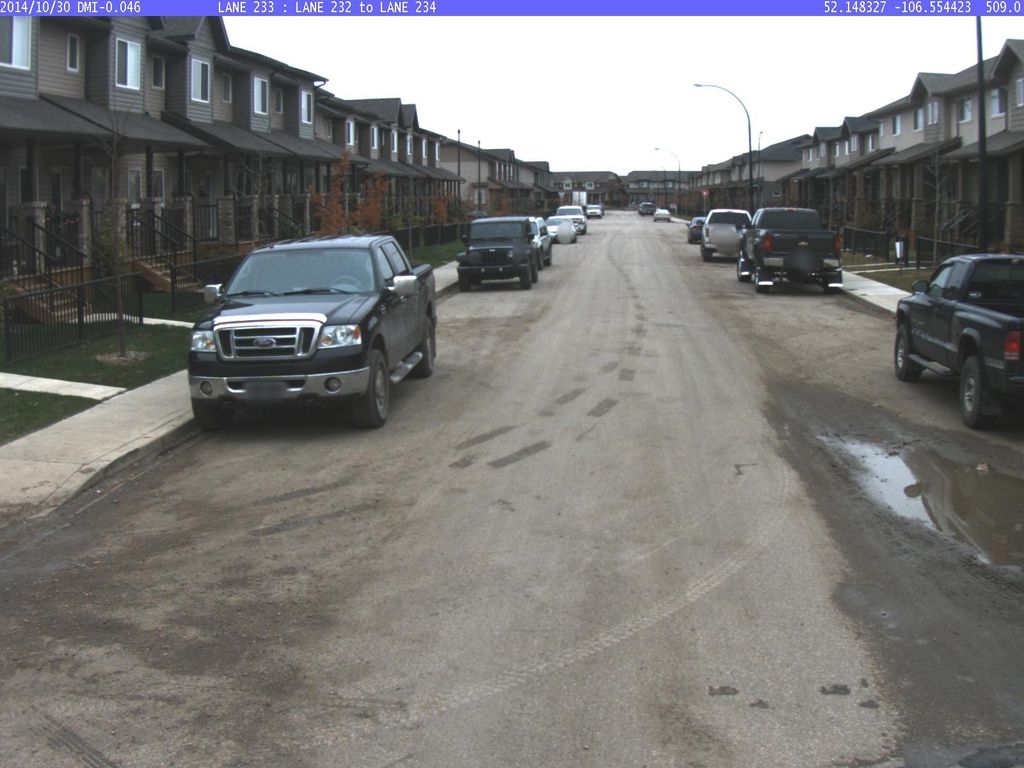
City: saskatoon